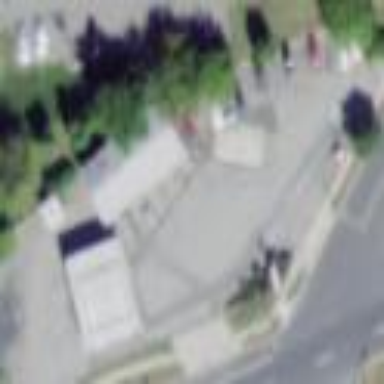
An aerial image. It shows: Fuel station.